Interaction volume radius: 10 \u00c5
Interaction volume height: 10 \u00c5
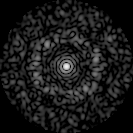
Disorder parameter: 0.8485